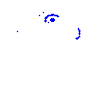
Particle: electron